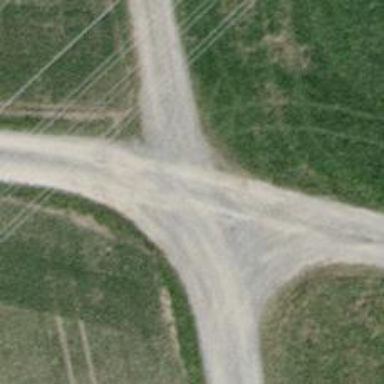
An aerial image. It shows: Compacted track road with grade3 tracktype.